Interaction volume radius: 10 \u00c5
Interaction volume height: 20 \u00c5
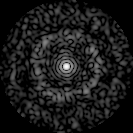
Disorder parameter: 0.8271